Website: lowes
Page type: order-tracking
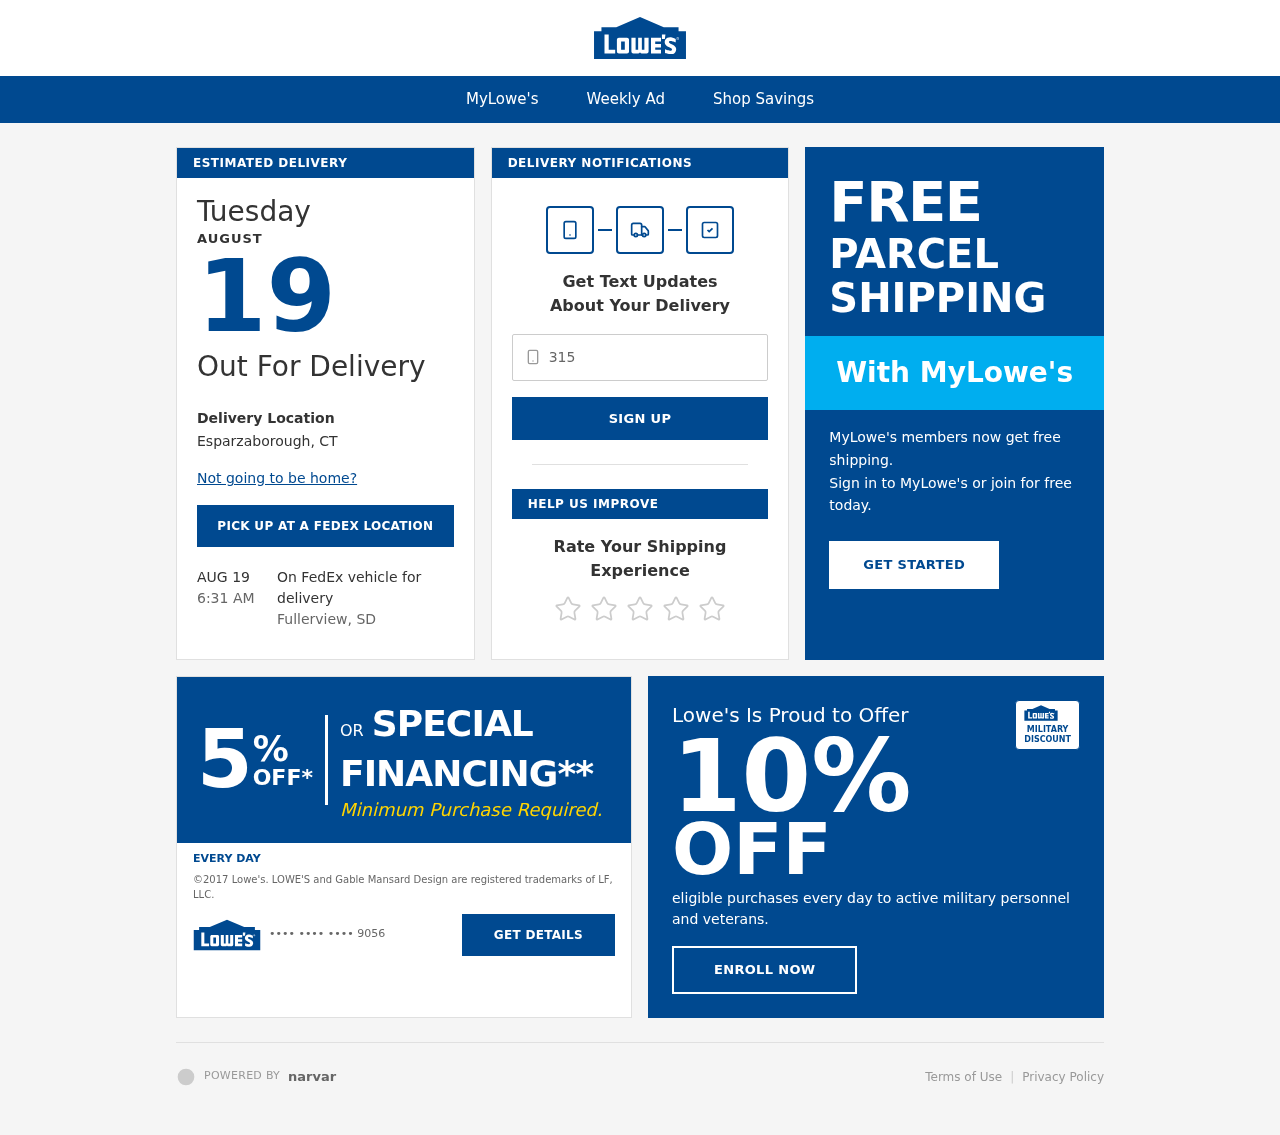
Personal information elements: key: PII_CARD_LAST4
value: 9056
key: PII_PHONE
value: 3153473561
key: PII_CITY_STATE
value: Esparzaborough, CT
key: PII_CITY_STATE2
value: Fullerview, SD
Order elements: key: ORDER_DELIVERY_DATE
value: AUG 19
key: ORDER_DELIVERY_DATE
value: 6:31 AM
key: ORDER_DELIVERY_DATE
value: AUGUST
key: ORDER_DELIVERY_DATE
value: Tuesday
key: ORDER_DELIVERY_DATE
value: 19